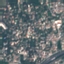
Label: Residential